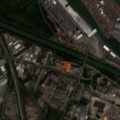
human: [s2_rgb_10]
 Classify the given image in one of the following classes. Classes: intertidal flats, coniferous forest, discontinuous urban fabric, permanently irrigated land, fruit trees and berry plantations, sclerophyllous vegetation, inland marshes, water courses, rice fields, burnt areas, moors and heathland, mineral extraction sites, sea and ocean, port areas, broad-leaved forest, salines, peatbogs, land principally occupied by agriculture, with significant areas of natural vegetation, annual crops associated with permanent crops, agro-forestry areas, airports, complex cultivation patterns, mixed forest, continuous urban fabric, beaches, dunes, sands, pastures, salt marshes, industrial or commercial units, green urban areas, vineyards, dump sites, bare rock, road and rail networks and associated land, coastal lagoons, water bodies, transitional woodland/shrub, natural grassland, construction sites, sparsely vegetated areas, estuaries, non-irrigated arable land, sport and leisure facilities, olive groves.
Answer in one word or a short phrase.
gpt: discontinuous urban fabric, industrial or commercial units, port areas, sport and leisure facilities, water courses